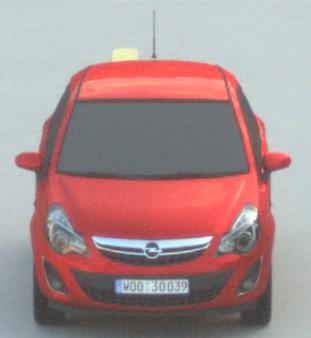
Make: Opel
Model: Corsa 1.2
Detailed model: Corsa (D)
Model produced from: 2011/01
Model produced until: 2014/08
Doors: 3
Color: red
Road condition: dry road
Daytime: sunrise or sunset
Contrast: low contrast